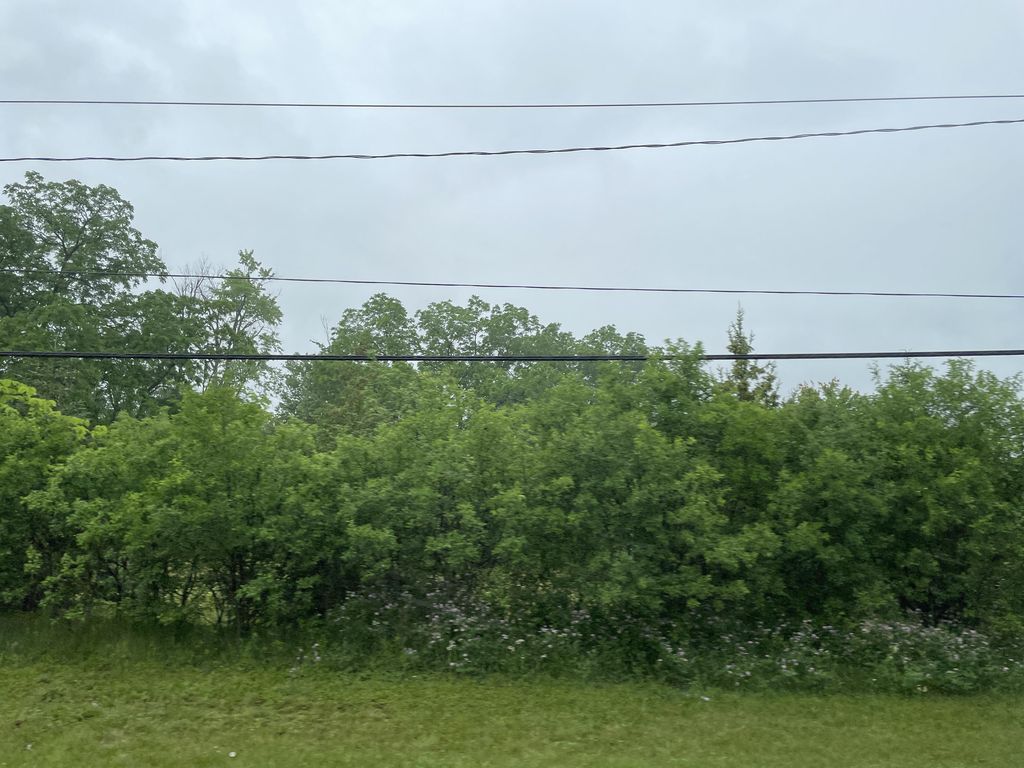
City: kitchener-waterloo